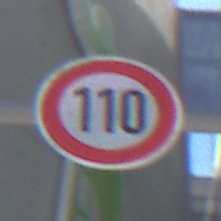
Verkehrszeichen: Geschwindigkeit110
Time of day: MorningAfternoon
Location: Outdoor (Urban)
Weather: PartlyCloudy
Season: NotSpecified
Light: Natural